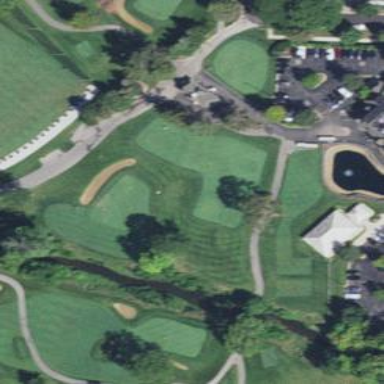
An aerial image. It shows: Water hazard on golf course. The hazard is natural water feature.